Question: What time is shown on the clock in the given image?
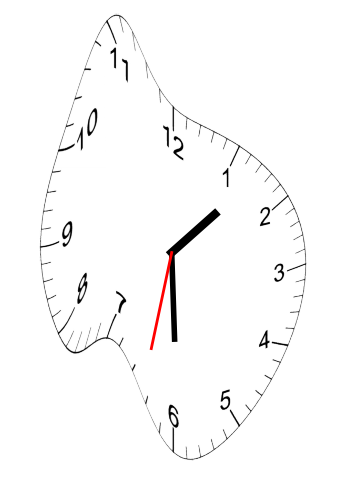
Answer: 01:29:32